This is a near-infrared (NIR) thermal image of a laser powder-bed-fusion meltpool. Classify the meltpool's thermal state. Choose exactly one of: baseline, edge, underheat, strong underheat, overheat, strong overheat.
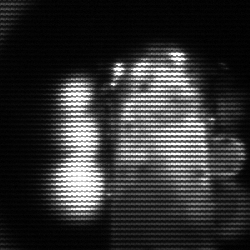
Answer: strong underheat